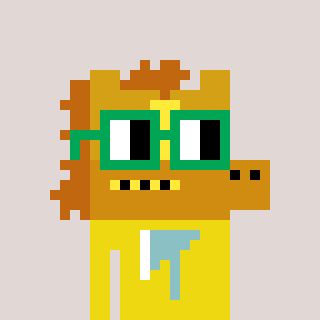
a pixel art character with square green glasses, a yellow horse-shaped head and a yellow-colored body on a warm background